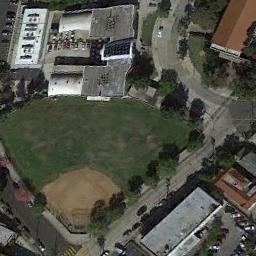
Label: baseball_diamond